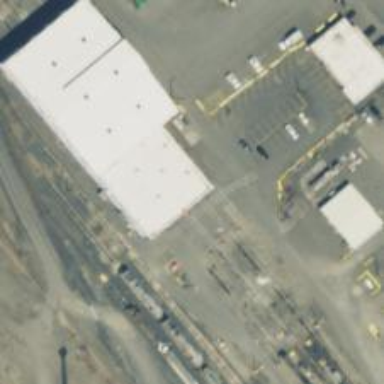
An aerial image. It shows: Railway yard used for servicing trains.